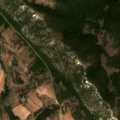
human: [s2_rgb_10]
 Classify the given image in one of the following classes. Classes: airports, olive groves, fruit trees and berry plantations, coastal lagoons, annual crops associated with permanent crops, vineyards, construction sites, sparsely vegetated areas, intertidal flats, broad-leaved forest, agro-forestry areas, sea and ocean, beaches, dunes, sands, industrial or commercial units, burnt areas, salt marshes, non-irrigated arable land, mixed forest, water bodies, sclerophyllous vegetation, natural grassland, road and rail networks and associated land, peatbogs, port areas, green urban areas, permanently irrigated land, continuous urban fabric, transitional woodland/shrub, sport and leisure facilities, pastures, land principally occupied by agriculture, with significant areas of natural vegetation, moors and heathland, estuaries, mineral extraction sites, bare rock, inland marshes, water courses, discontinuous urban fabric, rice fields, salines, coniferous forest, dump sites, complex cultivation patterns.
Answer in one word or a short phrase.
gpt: complex cultivation patterns, land principally occupied by agriculture, with significant areas of natural vegetation, broad-leaved forest, natural grassland, transitional woodland/shrub